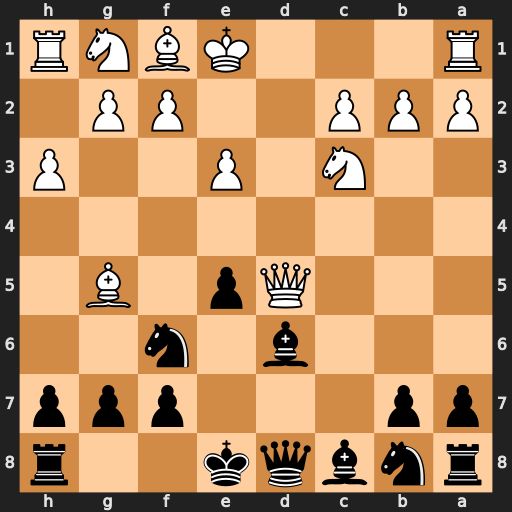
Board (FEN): rnbqk2r/pp3ppp/3b1n2/3Qp1B1/8/2N1P2P/PPP2PP1/R3KBNR
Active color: b
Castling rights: KQkq
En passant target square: -
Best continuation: Nxd5 Bxd8 Nxc3